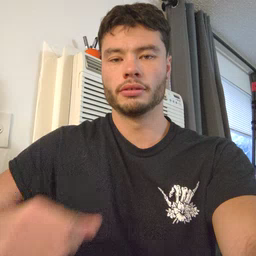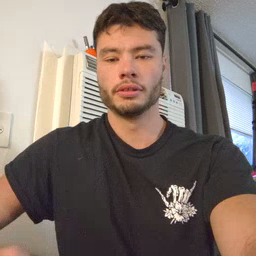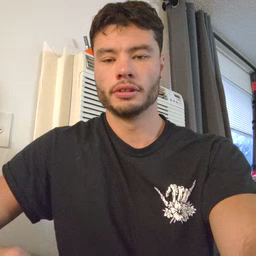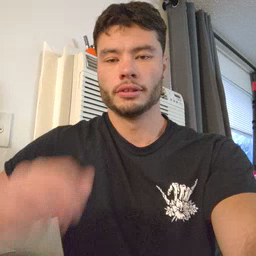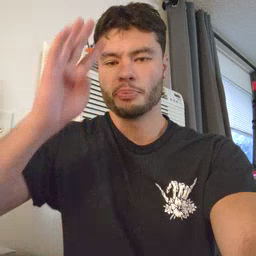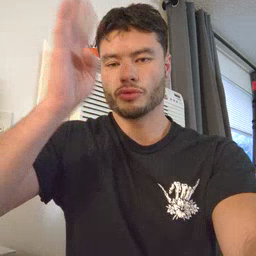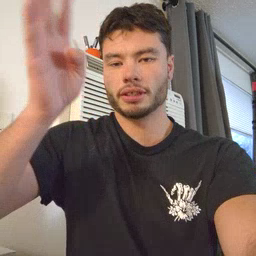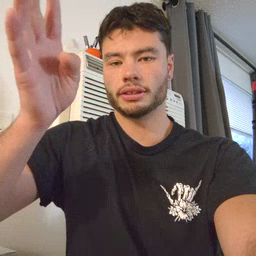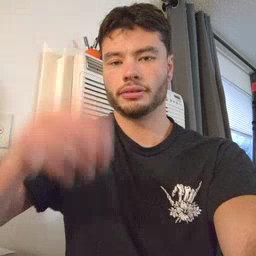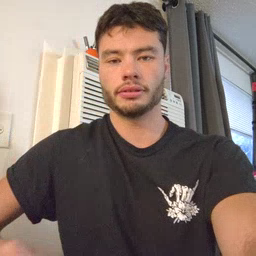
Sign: pretend